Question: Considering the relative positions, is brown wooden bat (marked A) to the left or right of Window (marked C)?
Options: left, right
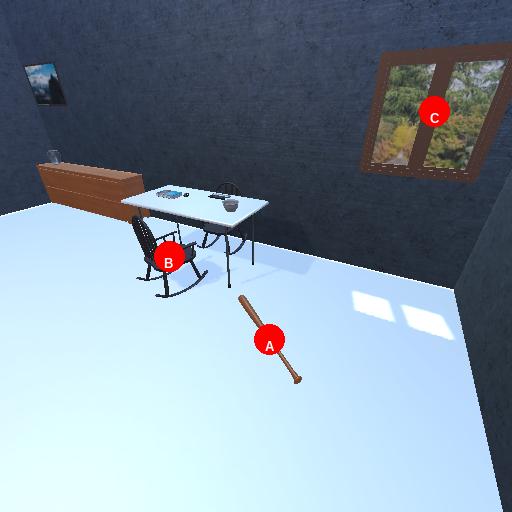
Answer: left